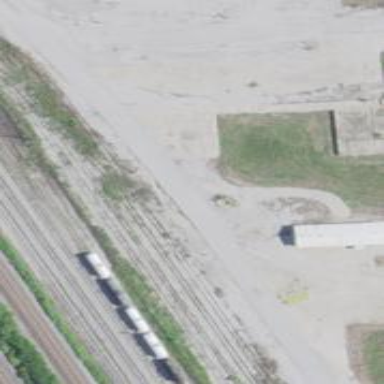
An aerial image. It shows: Railway yard used for servicing trains.